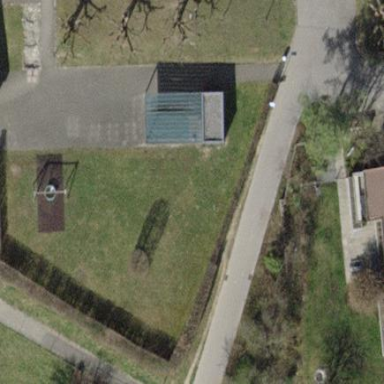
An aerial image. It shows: Playground area for leisure land.